Field crop: maize
Growth stage: 2
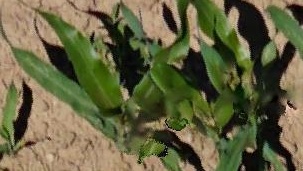
Species: maize